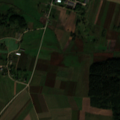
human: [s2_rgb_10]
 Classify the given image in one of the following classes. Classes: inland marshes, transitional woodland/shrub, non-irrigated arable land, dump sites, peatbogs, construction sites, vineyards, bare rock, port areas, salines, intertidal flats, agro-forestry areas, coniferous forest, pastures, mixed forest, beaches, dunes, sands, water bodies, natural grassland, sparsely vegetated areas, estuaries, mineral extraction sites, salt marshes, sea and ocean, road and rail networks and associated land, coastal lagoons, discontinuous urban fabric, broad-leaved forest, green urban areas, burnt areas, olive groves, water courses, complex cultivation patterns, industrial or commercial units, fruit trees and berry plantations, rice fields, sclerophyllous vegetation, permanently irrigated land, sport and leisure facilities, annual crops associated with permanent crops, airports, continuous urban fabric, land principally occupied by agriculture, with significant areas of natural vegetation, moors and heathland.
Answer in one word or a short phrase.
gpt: discontinuous urban fabric, non-irrigated arable land, pastures, complex cultivation patterns, coniferous forest, mixed forest